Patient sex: F
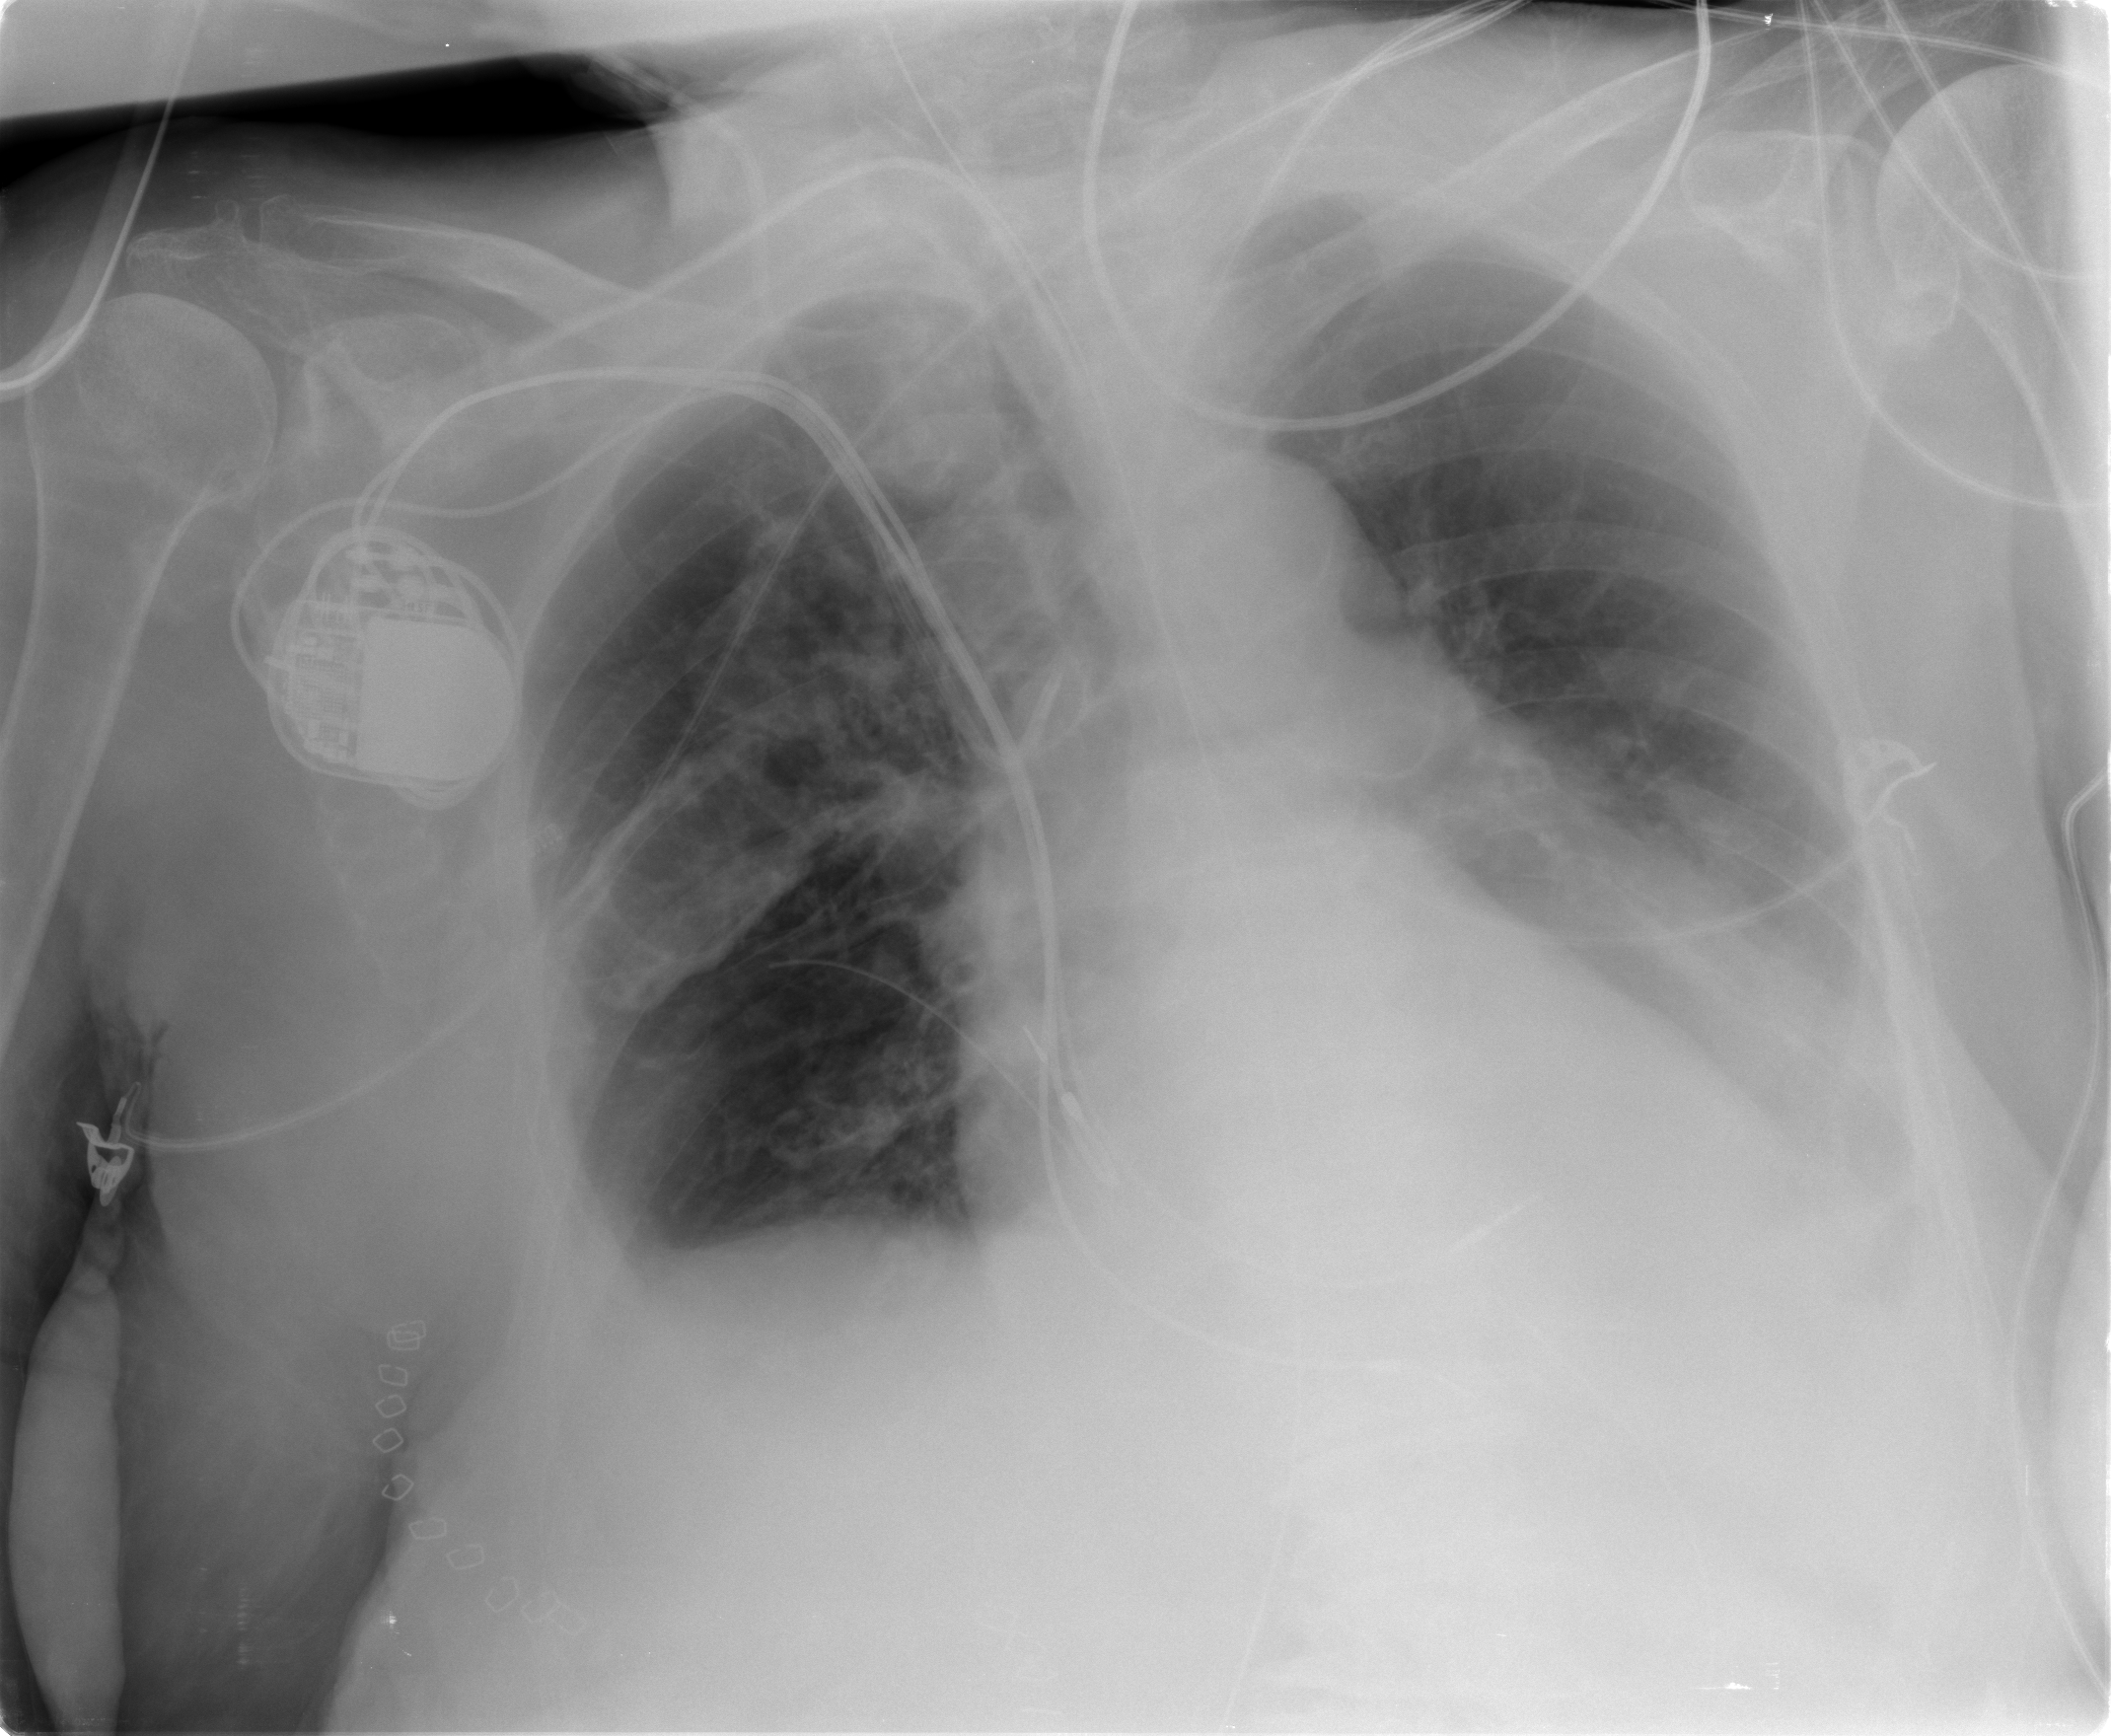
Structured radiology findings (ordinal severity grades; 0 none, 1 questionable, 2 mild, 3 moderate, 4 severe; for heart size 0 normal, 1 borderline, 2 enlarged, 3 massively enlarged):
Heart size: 2
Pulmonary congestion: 2
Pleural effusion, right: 2
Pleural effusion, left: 2
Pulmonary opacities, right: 2
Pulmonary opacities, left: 0
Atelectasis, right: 2
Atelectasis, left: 2